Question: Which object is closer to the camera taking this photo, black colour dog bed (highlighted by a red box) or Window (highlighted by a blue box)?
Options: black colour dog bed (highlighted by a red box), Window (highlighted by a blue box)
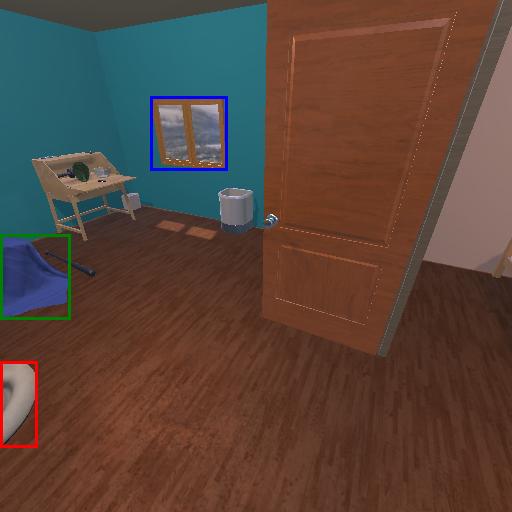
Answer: black colour dog bed (highlighted by a red box)